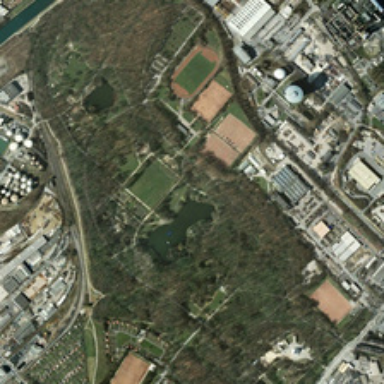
Many buildings are around a park with many green trees .